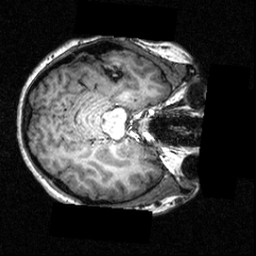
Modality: T1w
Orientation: axial
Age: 18
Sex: female
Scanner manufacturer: siemens
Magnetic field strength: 3.951 T
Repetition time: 1.5 s
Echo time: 0.00335 s